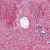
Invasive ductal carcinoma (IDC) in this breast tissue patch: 0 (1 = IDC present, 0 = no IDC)